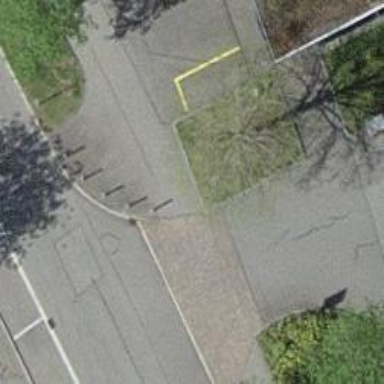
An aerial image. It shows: Parking aisle designated as service road.